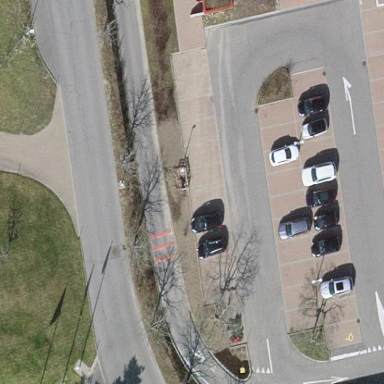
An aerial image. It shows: Parking area.